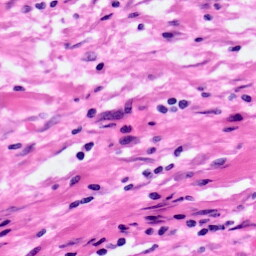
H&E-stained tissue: Pancreatic